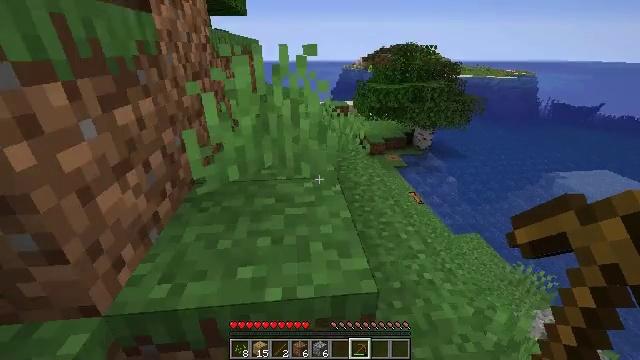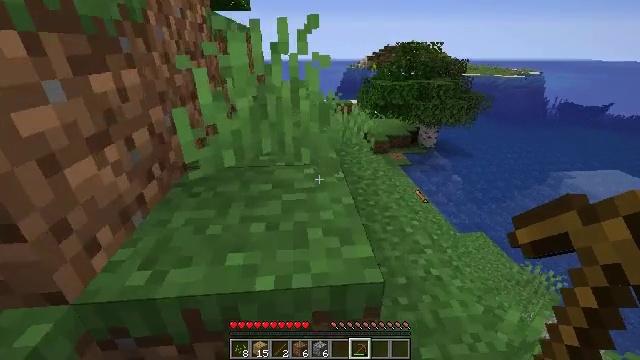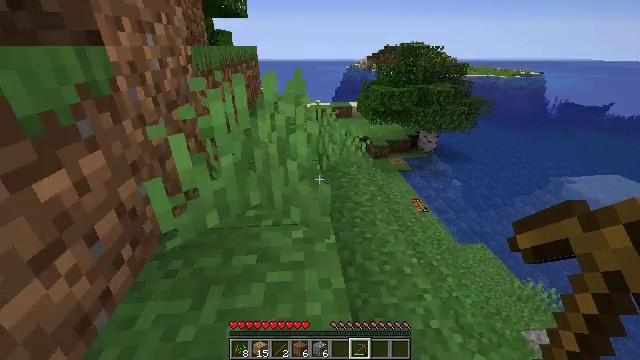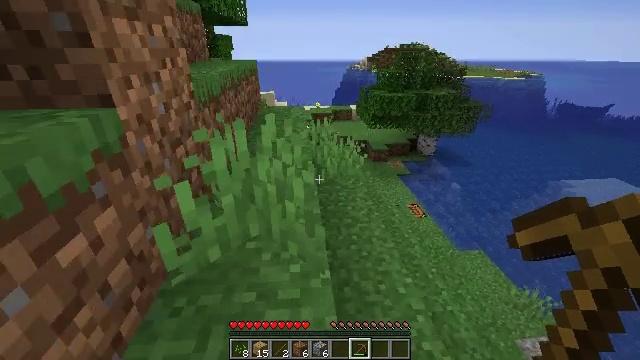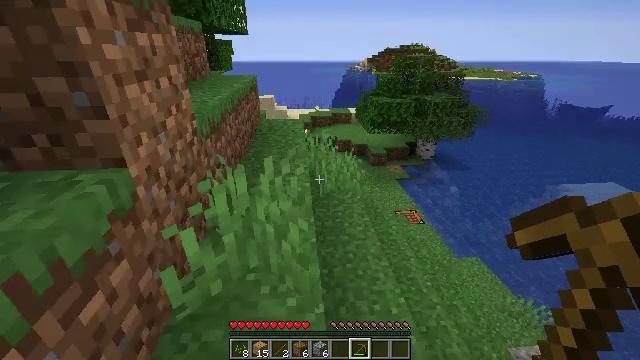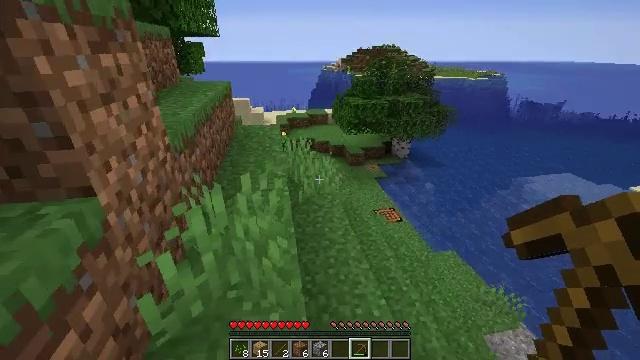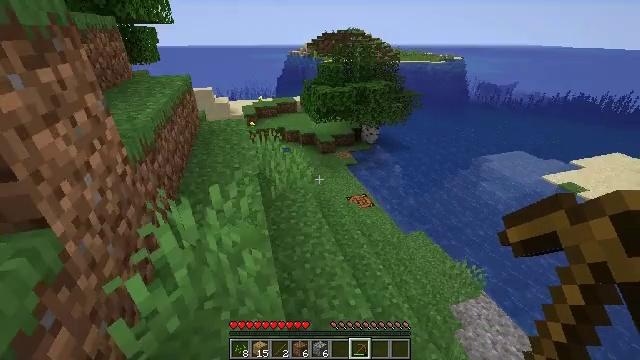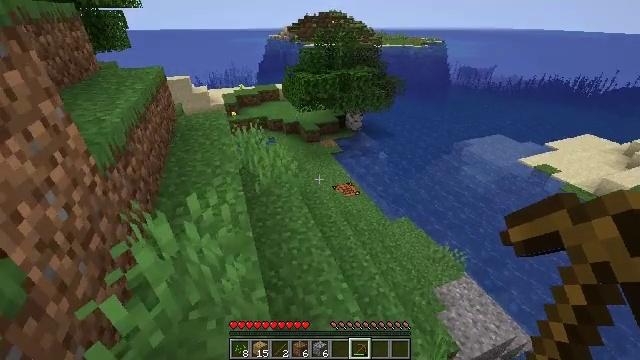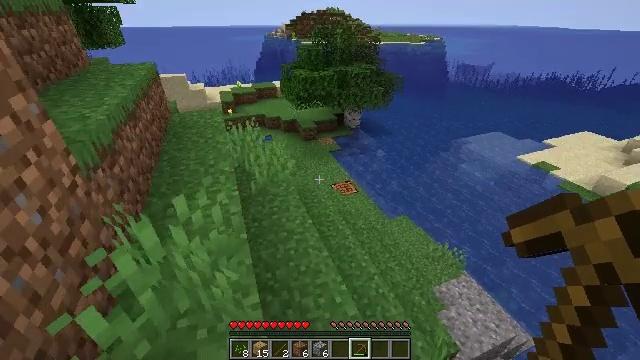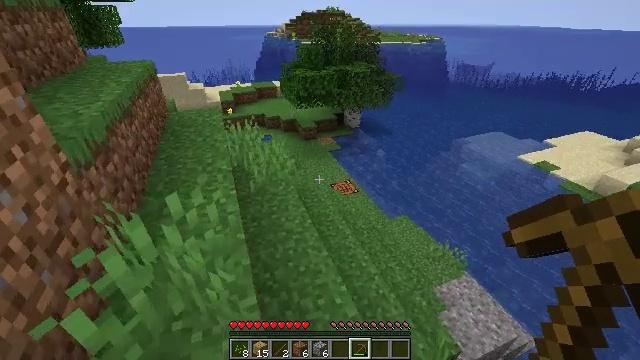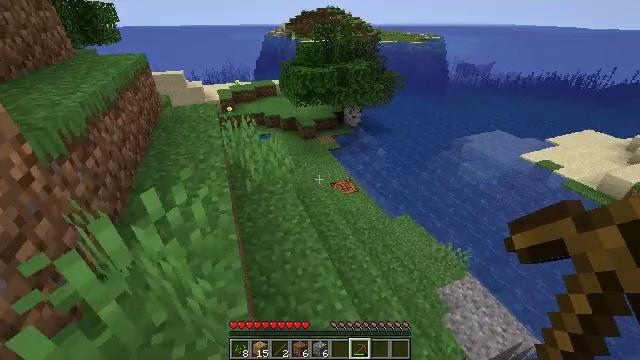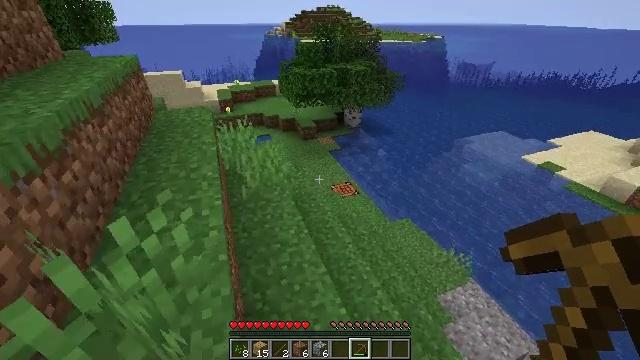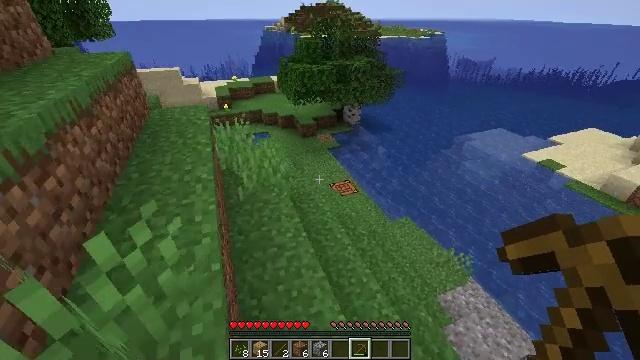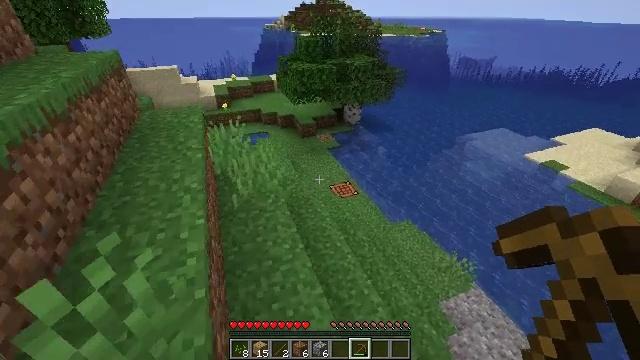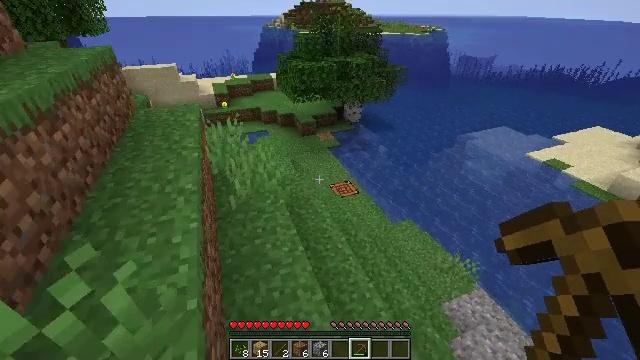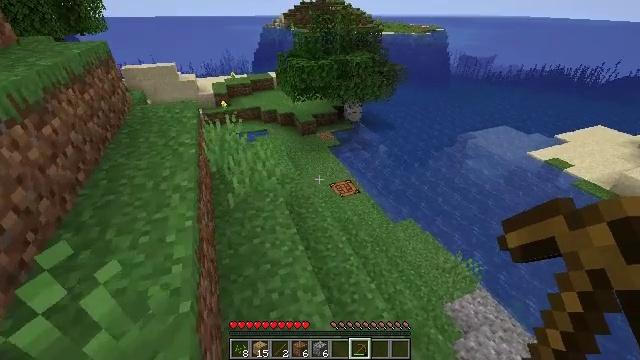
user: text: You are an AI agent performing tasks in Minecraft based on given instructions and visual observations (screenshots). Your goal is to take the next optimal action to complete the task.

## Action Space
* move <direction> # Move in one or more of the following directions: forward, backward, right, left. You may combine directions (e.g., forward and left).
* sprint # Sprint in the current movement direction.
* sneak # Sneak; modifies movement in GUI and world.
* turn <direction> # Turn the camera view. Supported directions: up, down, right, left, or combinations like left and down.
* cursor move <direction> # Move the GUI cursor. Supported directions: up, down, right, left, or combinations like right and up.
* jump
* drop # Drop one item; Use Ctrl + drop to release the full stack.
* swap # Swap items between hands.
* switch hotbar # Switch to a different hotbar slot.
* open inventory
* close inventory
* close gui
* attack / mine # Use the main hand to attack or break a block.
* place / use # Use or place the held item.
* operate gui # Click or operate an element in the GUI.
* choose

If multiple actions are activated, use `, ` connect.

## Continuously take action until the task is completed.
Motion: motion action
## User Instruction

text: Open a crafting table and craft the stone axe.
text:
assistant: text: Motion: move forward, jump
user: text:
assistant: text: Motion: move forward, jump
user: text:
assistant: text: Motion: move forward, jump
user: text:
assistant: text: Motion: move forward, jump
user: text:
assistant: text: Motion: move forward, turn right
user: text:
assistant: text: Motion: move forward, turn right and down
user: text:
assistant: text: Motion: move forward, turn right and down
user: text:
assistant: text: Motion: move forward
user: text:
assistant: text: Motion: move forward
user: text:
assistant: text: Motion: no_op
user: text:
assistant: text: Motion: move forward
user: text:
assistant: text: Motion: move forward
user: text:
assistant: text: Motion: move forward
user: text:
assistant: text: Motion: no_op
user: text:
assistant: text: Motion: move forward
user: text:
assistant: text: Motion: move forward, turn down
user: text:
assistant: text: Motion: move forward
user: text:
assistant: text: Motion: move forward
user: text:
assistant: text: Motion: move forward
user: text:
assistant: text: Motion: move forward
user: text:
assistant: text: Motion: move forward
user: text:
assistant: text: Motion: move forward
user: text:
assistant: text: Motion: move forward
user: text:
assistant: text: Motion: move forward
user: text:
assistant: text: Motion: move forward
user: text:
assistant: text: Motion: move forward
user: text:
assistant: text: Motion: no_op
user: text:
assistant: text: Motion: move forward
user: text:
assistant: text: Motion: move forward
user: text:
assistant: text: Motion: no_op